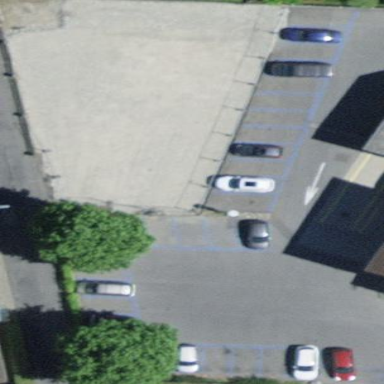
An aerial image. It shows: Parking area with surface.